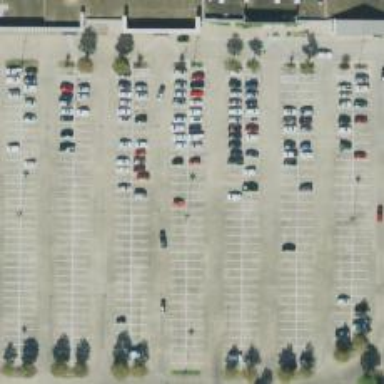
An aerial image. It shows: Parking space.